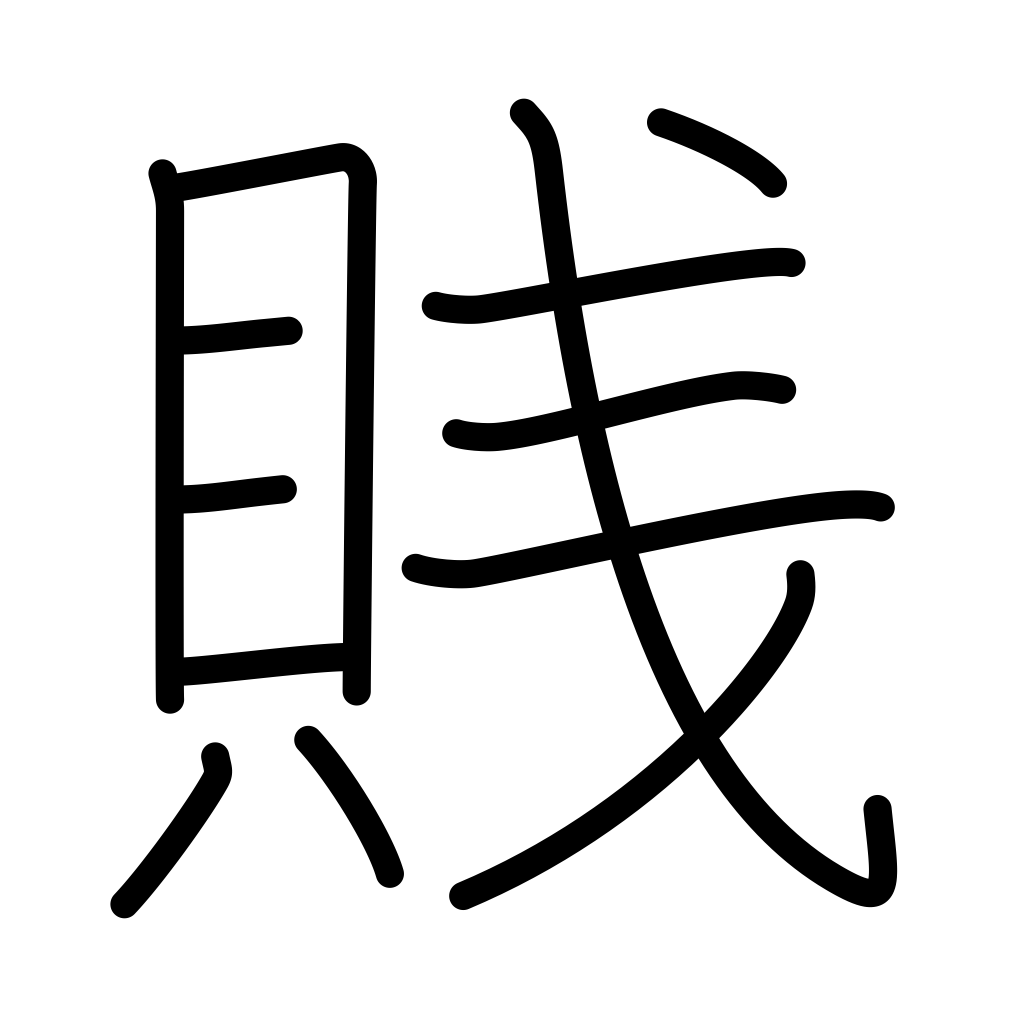
Meaning: despise, low-life, poverty